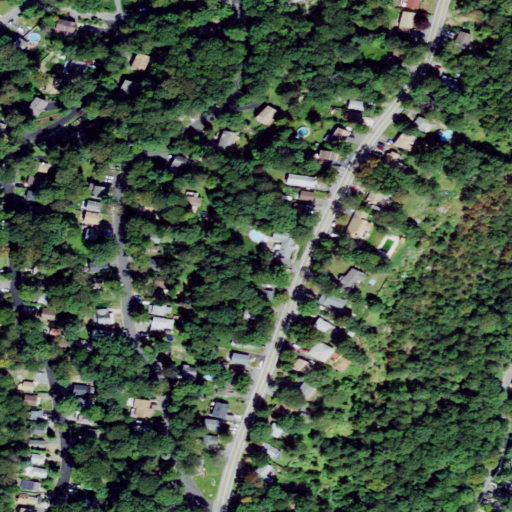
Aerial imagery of mountain in New Jersey named Lookout Mountain containing open development, deciduous forest, low intensity development, and medium intensity development